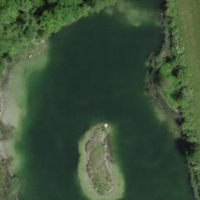
EUNIS habitat code: 14
Species observed at this site:
Tringa ochropus
Sylvia atricapilla
Alcedo atthis